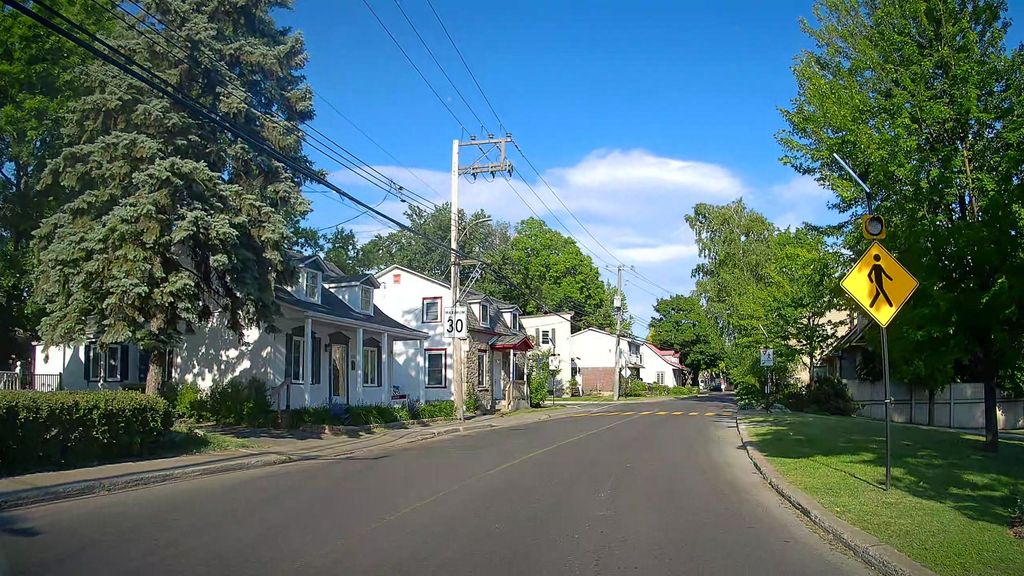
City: montreal